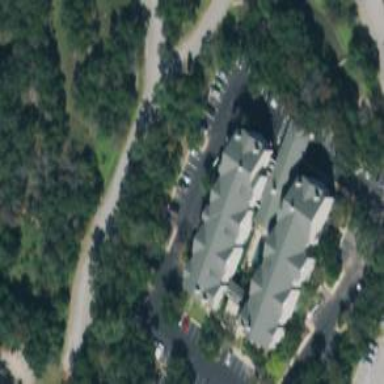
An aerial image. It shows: Hotel building.